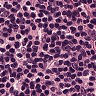
Metastatic tissue present: no